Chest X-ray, PA view. Patient: 65 years old, sex M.
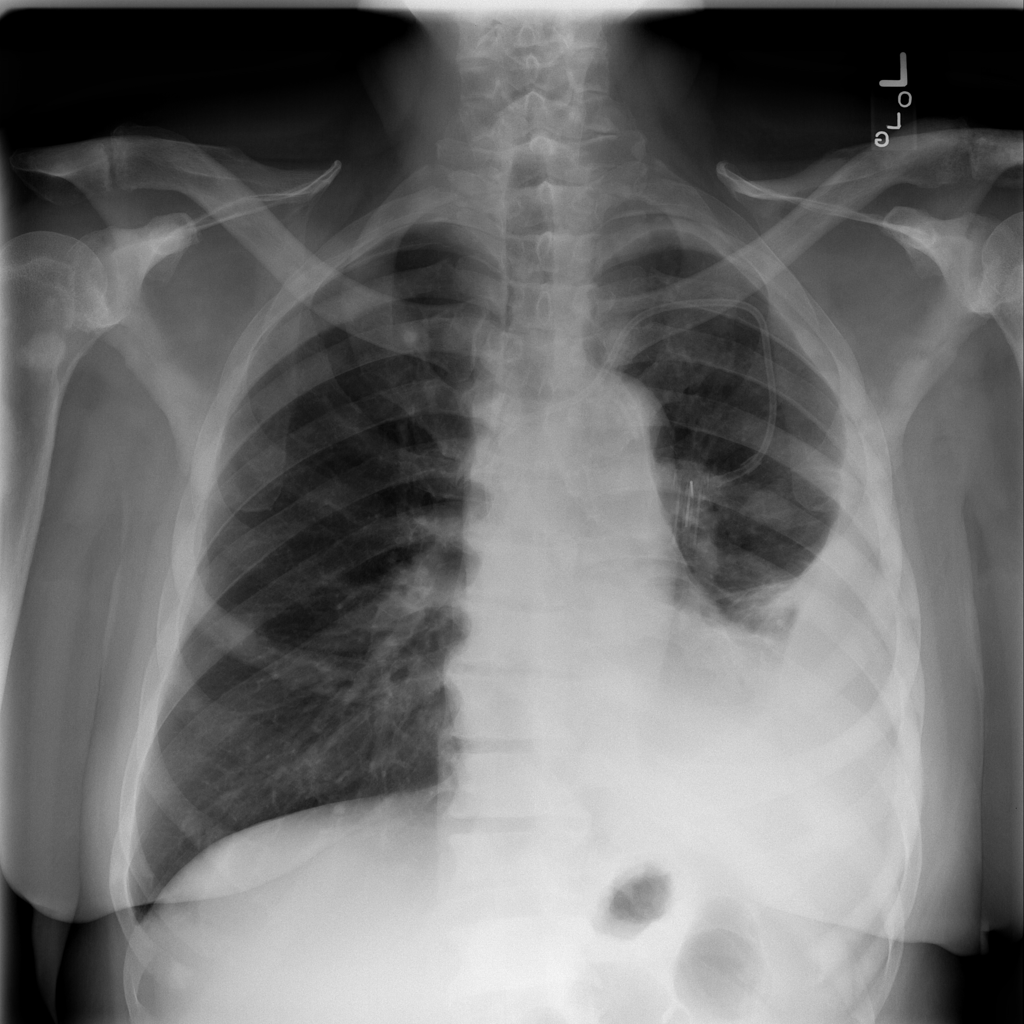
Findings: Effusion, Infiltration